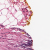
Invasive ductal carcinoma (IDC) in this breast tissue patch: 0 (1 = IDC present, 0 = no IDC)